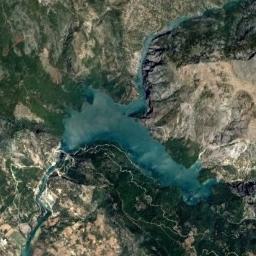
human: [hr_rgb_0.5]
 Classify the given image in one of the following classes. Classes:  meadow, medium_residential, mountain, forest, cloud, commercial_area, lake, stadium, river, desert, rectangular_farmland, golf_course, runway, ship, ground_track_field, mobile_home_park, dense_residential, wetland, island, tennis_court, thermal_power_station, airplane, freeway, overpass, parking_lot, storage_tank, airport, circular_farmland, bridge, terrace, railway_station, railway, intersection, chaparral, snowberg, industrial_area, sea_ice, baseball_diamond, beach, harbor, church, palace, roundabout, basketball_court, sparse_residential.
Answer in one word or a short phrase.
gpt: lake